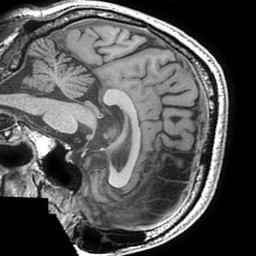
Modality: T1w
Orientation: sagittal
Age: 54
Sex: male